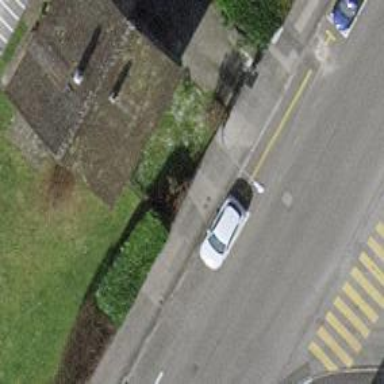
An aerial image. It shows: Street-side parking area.